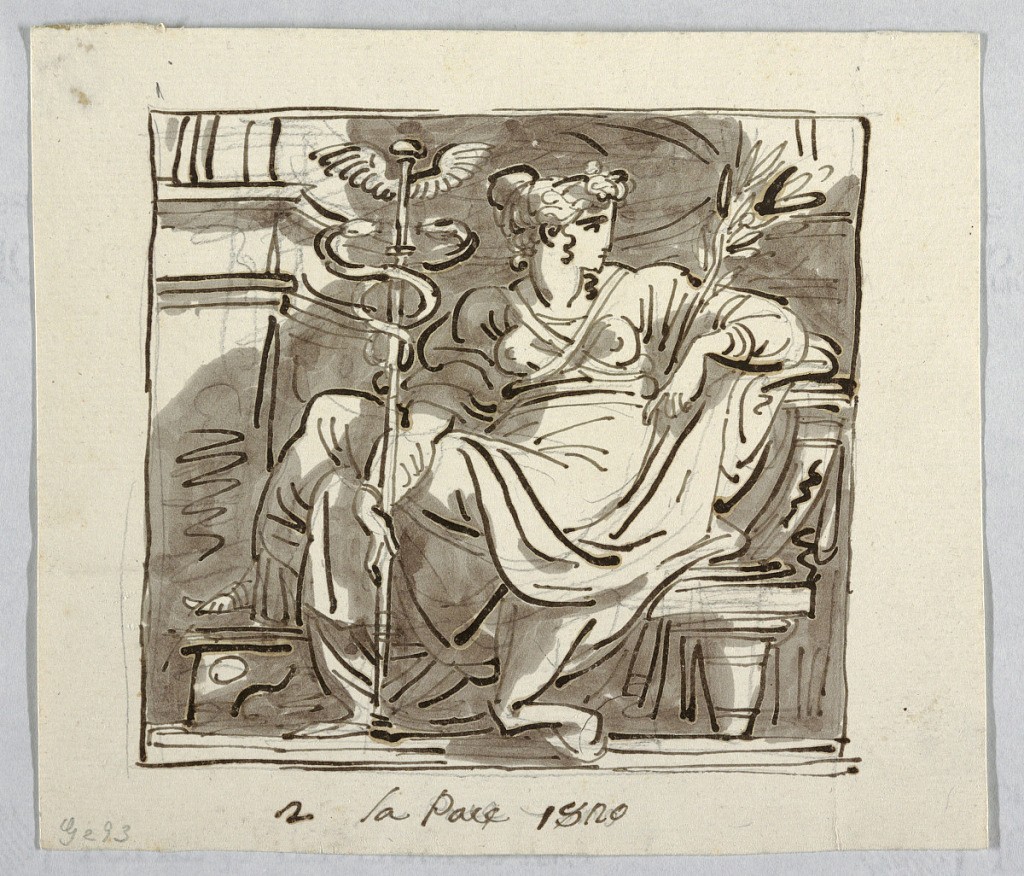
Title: Drawing
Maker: Felice Giani, Italian, 1758–1823
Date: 1820
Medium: Pen and gray-brown ink. Light purplish grey wash over black chalk. Paper
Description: Personification of Peace. Seated upon a chair and leaning the left arm upon the back. toward which the head is turned. The left leg is crossed over the right leg. The left hand holds a laurel branch, the right hand a caduceus. A niche is.